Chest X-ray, AP view. Patient: 54 years old, sex F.
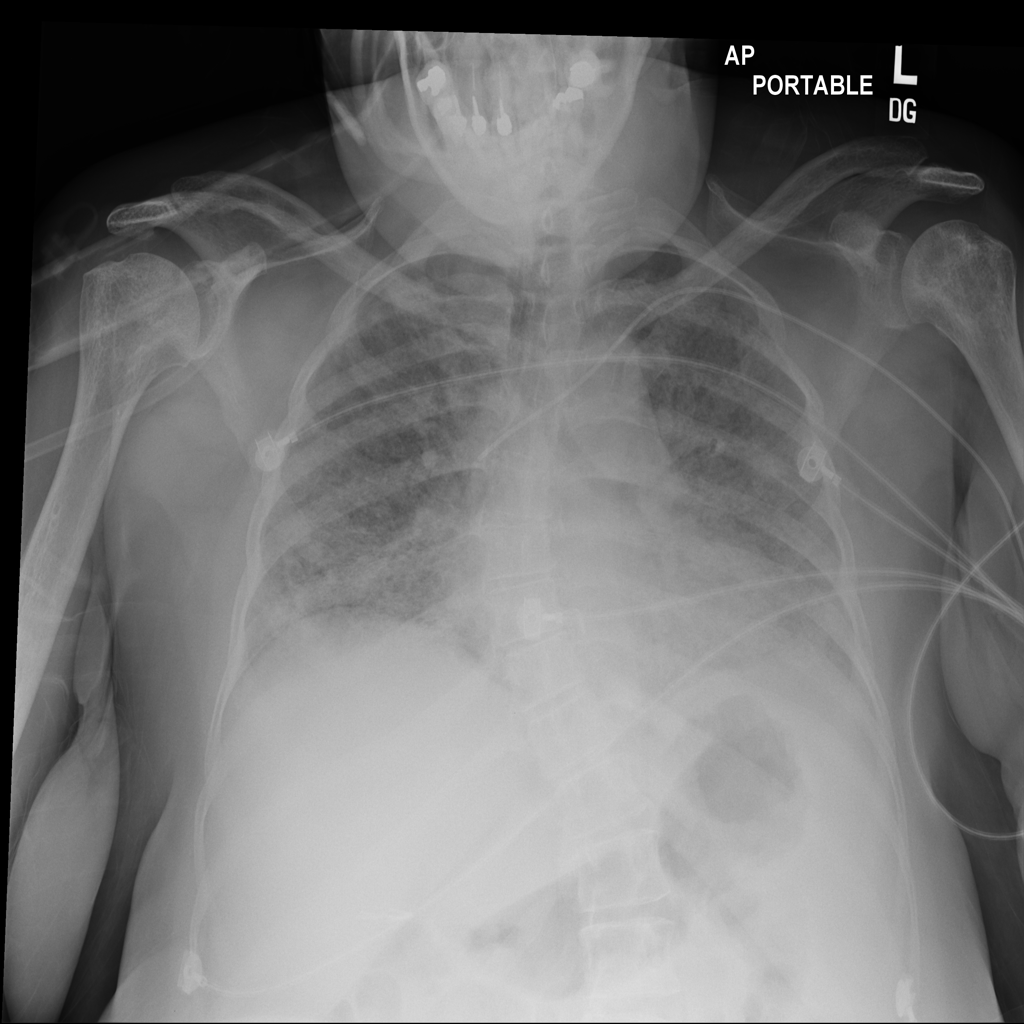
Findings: Consolidation, Infiltration